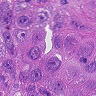
Metastatic tissue present: yes